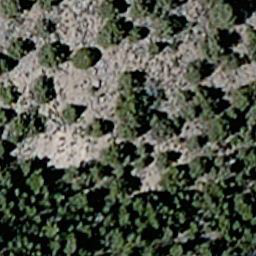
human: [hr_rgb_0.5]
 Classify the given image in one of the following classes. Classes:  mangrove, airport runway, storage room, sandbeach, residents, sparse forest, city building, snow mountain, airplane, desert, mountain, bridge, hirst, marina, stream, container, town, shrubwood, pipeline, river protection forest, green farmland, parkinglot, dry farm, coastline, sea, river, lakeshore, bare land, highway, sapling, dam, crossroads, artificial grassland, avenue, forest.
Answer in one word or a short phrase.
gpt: sparse forest